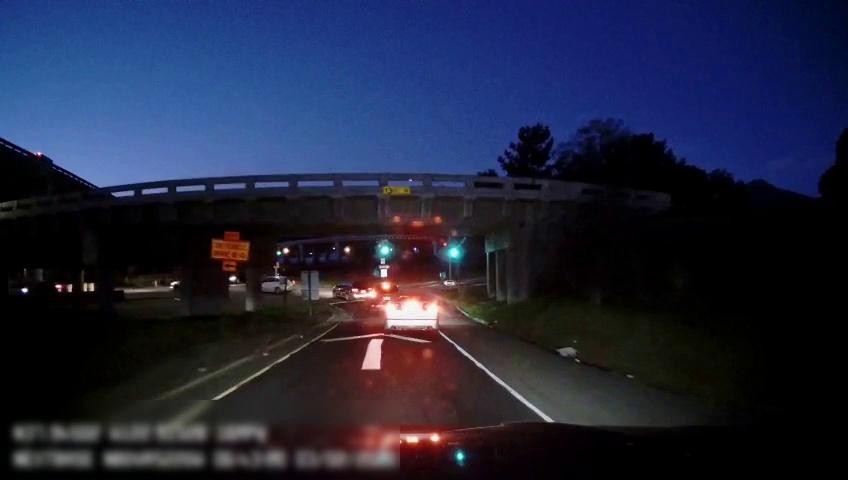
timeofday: Night
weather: Other
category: Drivable Space
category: Vehicles | Car
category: Vehicles | SUV
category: Vehicles | Car
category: Vehicles | Car
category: Vehicles | Car
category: Vehicles | SUV
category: Lanes | Alternate Lane
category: Lanes | Alternate Lane
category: Traffic | Lights
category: Traffic | Lights
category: Traffic | Signs